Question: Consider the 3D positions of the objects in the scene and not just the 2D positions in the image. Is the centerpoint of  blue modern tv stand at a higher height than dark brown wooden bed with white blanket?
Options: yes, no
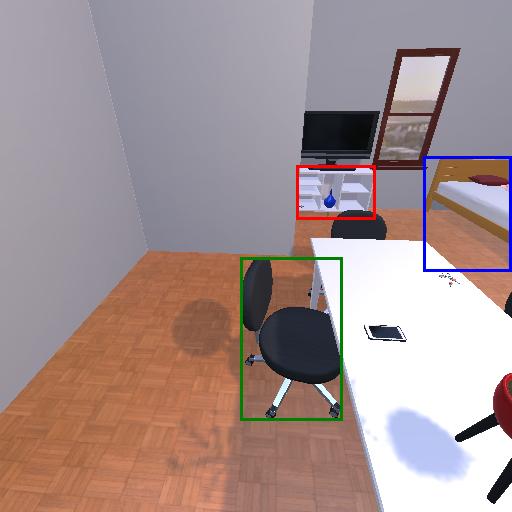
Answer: yes